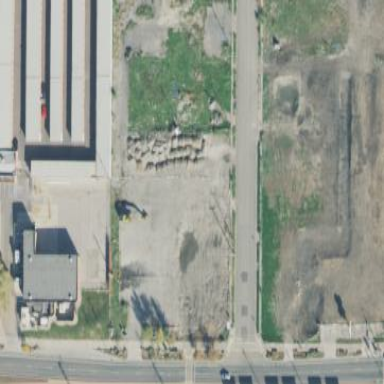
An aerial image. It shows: Brownfield site.